Question: What are those \x1 ..\x2 ..\x3 characters and how to convert these to normal characters?

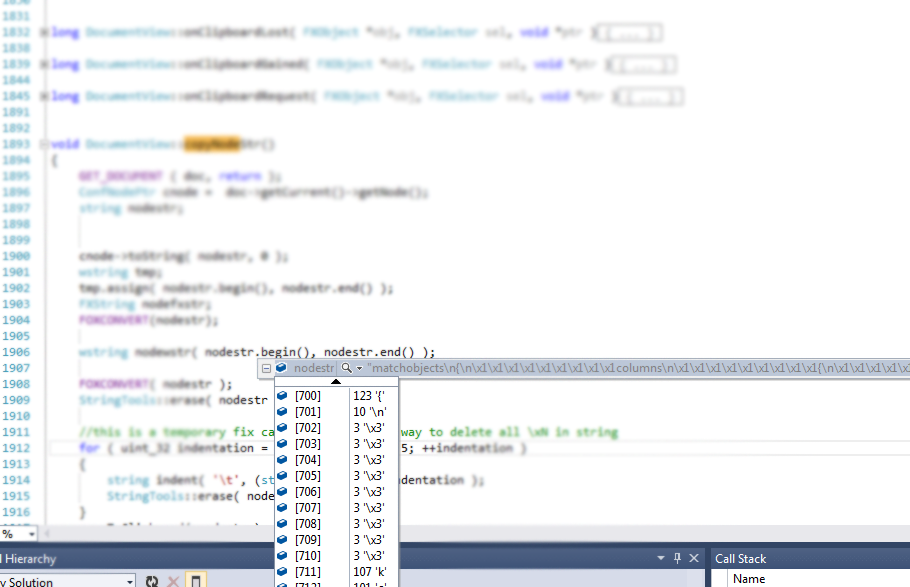
Answer: They are characters with the ordinal values 1, 2, and 3. They are called <URL>.
You can look the control characters up in an <URL>.